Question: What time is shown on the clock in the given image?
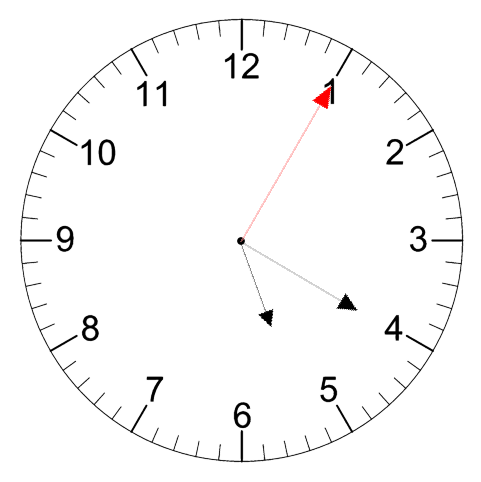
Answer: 05:20:05